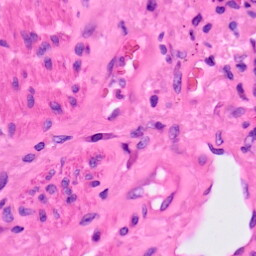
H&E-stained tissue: Lung